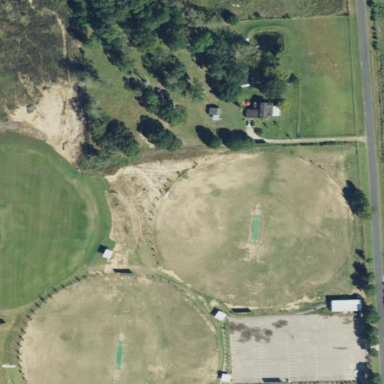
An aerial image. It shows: Cricket pitch in leisure land area.